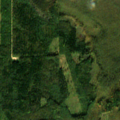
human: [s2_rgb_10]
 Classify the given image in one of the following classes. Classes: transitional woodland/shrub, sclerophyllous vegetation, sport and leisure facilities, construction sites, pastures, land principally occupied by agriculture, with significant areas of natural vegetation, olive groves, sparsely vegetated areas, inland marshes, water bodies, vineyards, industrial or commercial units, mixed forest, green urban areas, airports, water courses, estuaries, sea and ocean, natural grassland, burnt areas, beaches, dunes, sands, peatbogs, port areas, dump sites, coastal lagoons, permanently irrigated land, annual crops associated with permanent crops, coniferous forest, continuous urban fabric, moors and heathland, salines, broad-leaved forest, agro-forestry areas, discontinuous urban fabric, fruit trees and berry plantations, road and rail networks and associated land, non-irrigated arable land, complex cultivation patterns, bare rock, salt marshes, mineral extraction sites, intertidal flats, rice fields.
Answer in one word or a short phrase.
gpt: mixed forest, transitional woodland/shrub, peatbogs